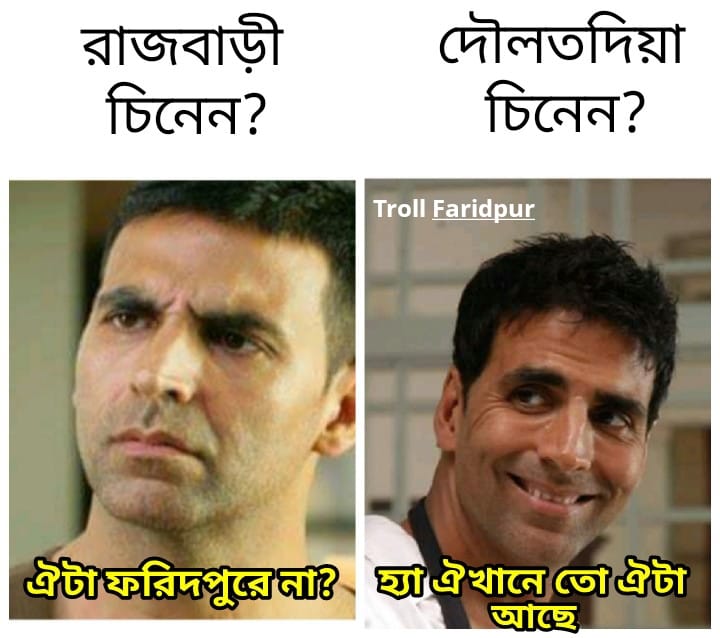
Caption: রাজবাড়ী চিনেন ?   ঐটা ফরিদপুরে না ?     হ্যাঁ ঐখানে তো ঐটা আছে
Label: non-hate